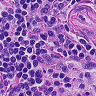
Metastatic tissue present: no